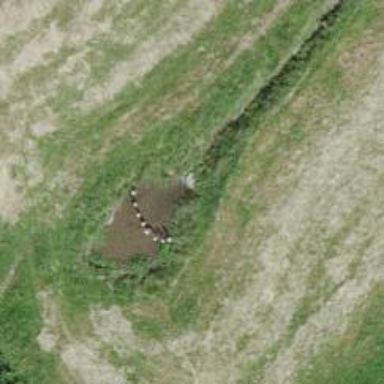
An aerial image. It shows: Ditch in the surroundings.